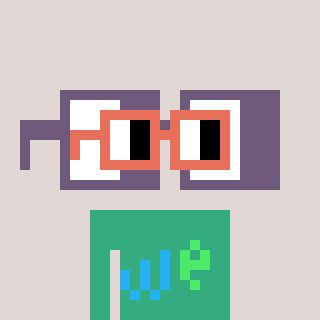
a pixel art character with square orange glasses, a glasses-shaped head and a teal-colored body on a warm background